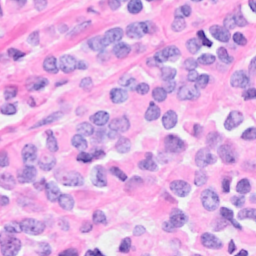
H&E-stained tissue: Breast